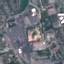
Label: Industrial